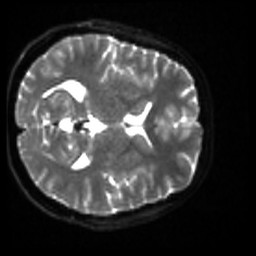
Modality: sbref
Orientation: axial
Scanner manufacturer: siemens
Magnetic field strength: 3 T
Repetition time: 4 s
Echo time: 0.0594 s